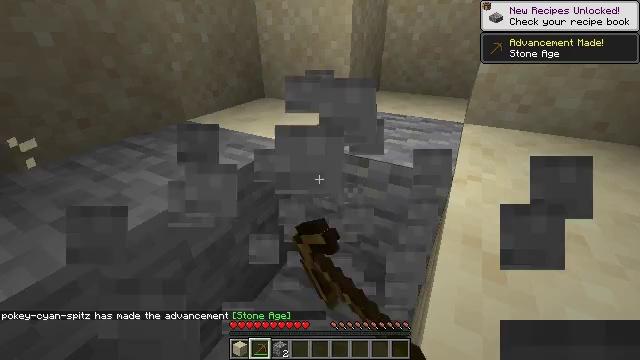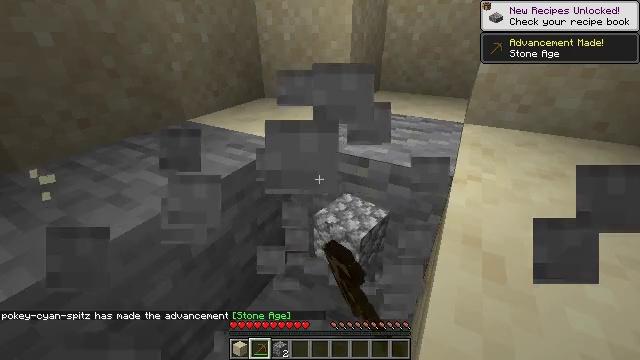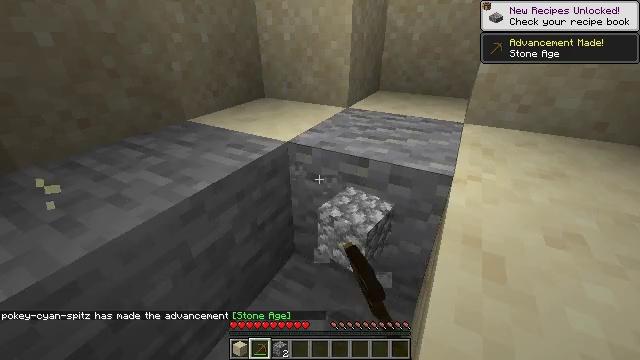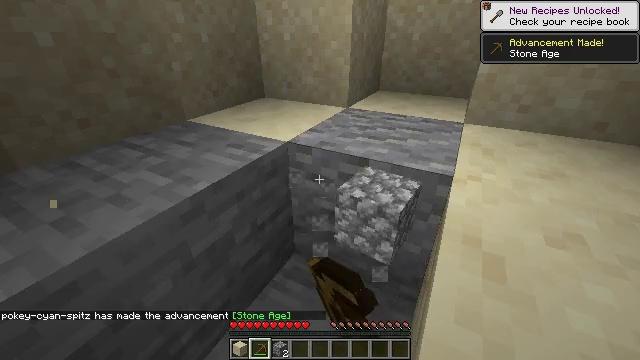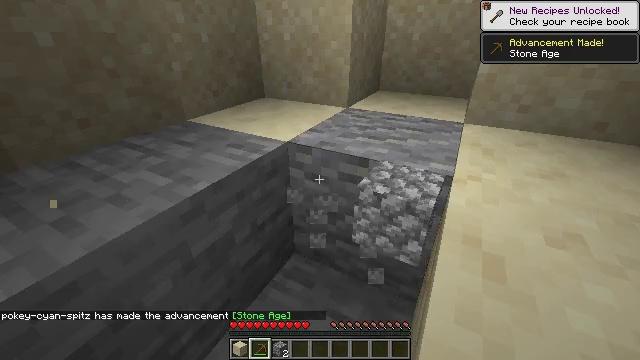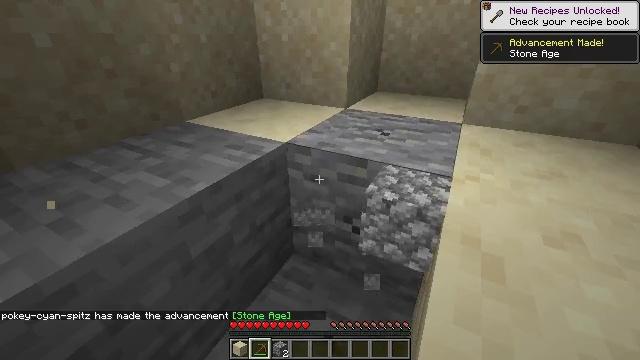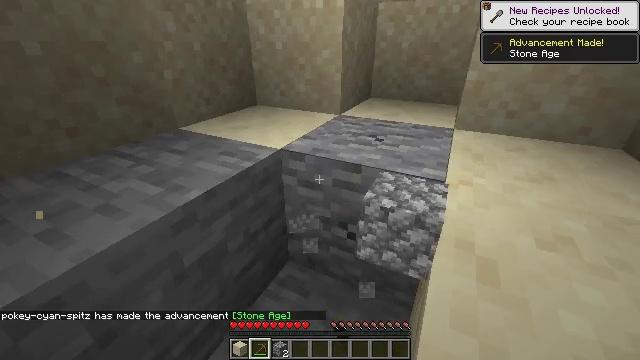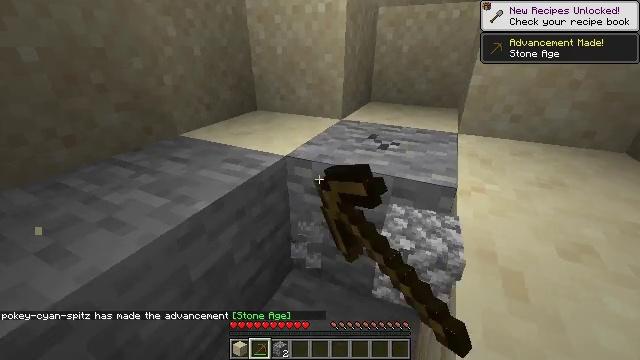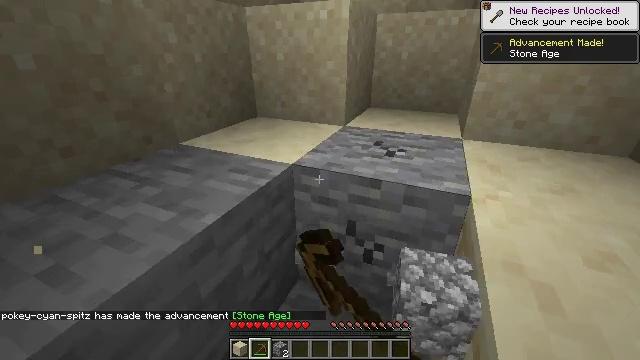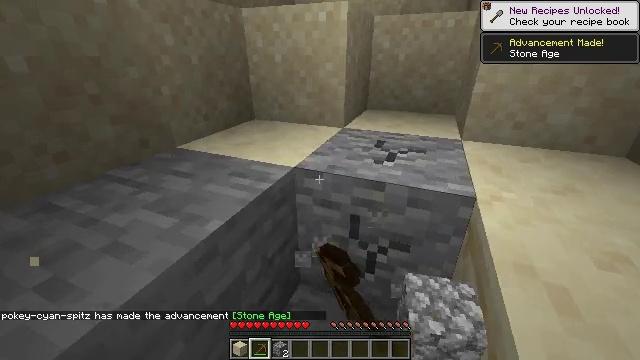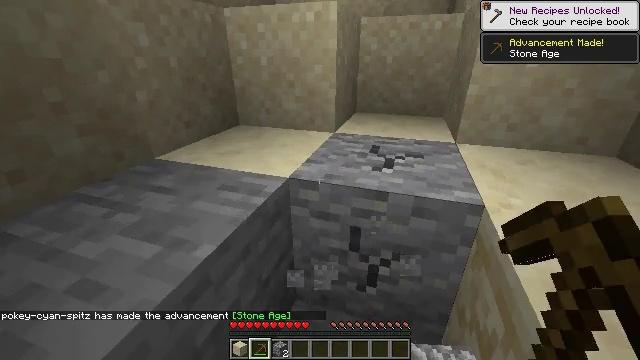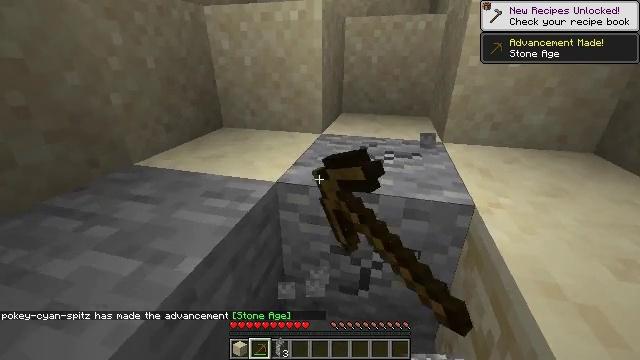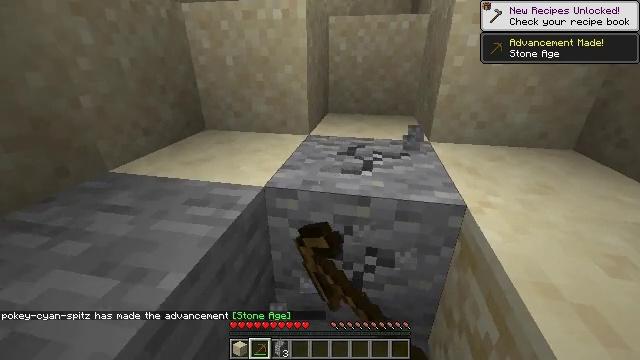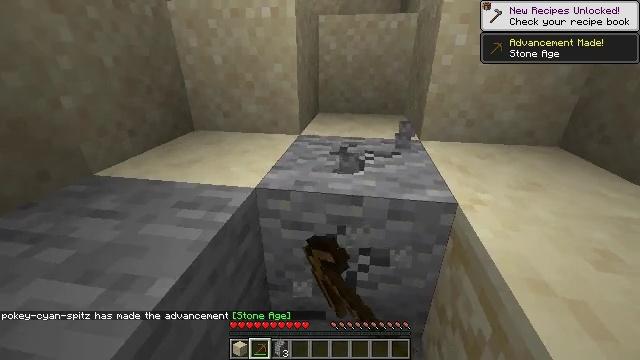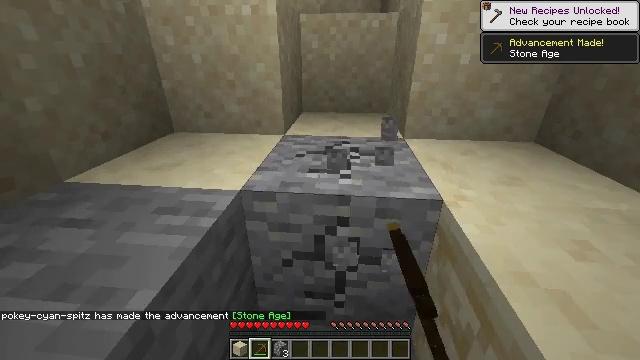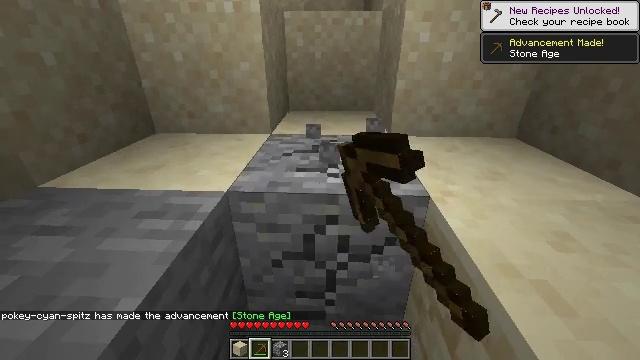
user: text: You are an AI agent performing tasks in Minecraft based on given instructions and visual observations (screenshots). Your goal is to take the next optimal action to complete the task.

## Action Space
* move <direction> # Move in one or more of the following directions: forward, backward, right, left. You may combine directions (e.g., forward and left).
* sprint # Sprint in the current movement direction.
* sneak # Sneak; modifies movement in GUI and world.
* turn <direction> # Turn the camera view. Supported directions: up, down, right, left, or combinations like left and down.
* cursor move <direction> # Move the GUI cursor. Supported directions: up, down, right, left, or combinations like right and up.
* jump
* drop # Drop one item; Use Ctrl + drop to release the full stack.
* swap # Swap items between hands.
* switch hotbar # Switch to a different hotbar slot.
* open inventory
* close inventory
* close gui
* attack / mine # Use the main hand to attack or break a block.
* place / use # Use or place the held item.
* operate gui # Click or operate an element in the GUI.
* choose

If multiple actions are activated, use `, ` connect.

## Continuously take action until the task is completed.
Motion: motion action
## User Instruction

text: Gather andesite blocks.
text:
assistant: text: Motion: attack / mine
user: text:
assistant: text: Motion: attack / mine
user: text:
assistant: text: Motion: attack / mine
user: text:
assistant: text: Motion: attack / mine
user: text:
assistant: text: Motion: attack / mine
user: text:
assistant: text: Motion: move forward, turn right and up, attack / mine
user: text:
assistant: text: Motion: move forward, turn right, attack / mine
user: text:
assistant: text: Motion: move forward, turn right and up, attack / mine
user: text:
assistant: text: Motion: move forward, turn right, attack / mine
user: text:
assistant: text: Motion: move forward, turn right, attack / mine
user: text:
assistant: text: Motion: turn right, attack / mine
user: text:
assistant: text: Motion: turn right, attack / mine
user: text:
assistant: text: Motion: turn right, attack / mine
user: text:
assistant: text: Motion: turn right, attack / mine
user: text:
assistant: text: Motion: turn right, attack / mine
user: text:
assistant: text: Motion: attack / mine
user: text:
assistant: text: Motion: attack / mine
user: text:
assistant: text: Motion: attack / mine
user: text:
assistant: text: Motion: attack / mine
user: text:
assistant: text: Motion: attack / mine
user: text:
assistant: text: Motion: attack / mine
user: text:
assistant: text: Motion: attack / mine
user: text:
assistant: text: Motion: attack / mine
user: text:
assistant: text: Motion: attack / mine
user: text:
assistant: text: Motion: attack / mine
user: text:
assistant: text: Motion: attack / mine
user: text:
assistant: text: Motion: attack / mine
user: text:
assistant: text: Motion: attack / mine
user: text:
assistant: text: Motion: attack / mine
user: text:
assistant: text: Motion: attack / mine